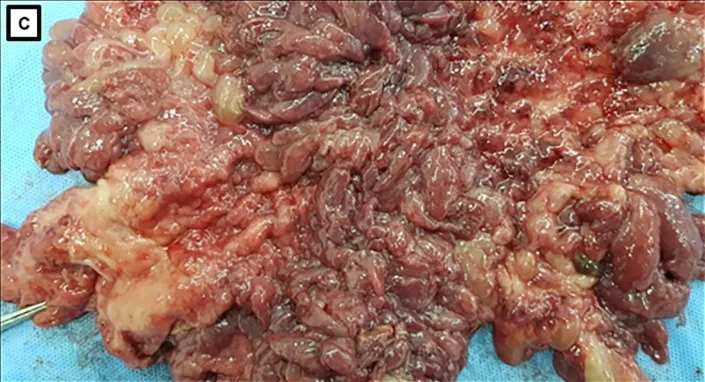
Closer view of the polypoid formations (C).
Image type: medical_photograph (other_medical_photograph)